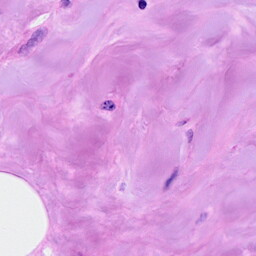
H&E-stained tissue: Breast